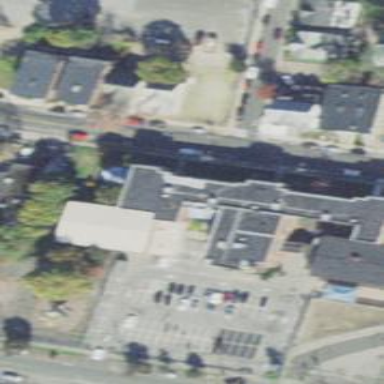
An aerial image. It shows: Part of building.